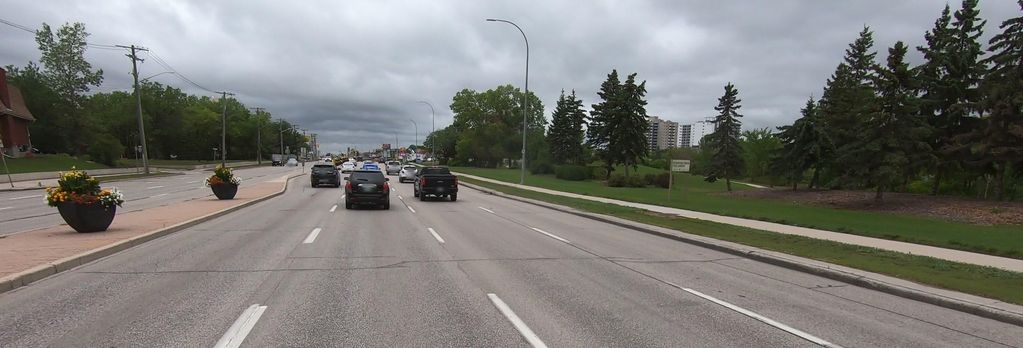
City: winnipeg